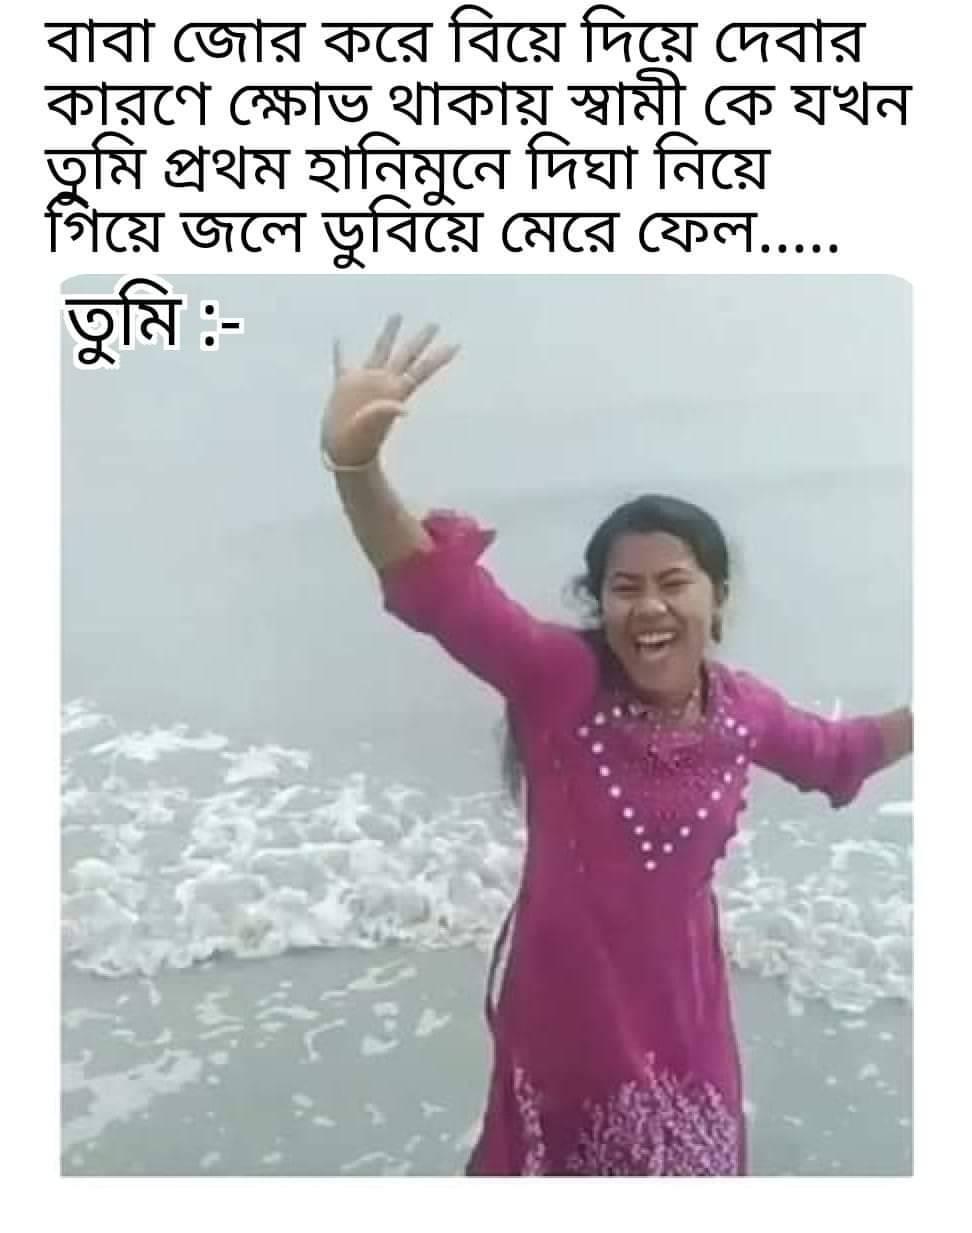
Caption: বাবা জোর করে বিয়ে দিয়ে দেবার কারনে ক্ষোভ থাকায় স্বামী কে যখন তুমি প্রথম হানিমুনে দিঘা নিয়ে গিয়ে জলে ডুবিয়ে মেরে ফেল ...    তুমি -
Label: hate